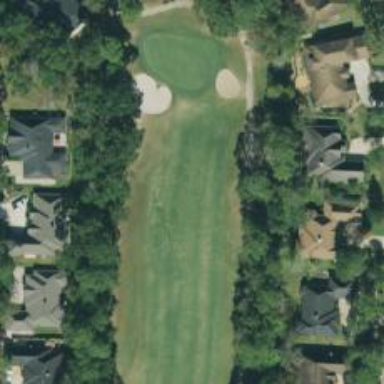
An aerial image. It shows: Rolling hills golf hole.